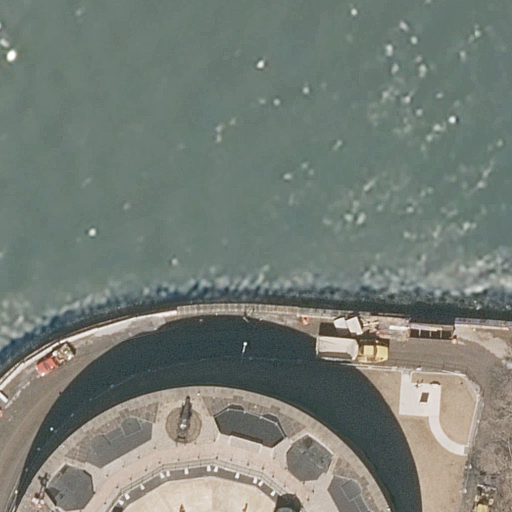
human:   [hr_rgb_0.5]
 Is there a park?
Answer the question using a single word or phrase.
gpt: yes

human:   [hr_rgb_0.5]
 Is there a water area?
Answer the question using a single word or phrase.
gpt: yes

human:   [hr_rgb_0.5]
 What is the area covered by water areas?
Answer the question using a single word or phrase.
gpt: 6383m2

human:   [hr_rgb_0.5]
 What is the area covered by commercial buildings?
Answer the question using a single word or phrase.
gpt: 0m2

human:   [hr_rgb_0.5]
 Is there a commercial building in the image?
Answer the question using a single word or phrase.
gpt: no

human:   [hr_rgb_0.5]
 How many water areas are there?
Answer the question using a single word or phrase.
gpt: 1

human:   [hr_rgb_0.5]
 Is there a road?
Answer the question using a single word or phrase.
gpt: yes

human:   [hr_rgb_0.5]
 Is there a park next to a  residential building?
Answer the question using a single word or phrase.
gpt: yes

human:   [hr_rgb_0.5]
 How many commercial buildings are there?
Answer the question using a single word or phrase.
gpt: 0

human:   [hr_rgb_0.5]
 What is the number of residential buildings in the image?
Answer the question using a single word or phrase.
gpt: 2

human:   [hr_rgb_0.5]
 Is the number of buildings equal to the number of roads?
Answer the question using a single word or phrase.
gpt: yes

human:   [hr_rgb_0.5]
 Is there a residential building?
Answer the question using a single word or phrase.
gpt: yes

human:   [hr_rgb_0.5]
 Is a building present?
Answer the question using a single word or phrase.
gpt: yes

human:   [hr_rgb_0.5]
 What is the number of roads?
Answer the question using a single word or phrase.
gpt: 2

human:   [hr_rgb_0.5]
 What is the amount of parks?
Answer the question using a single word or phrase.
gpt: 1

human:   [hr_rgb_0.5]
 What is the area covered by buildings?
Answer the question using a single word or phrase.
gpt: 2718m2

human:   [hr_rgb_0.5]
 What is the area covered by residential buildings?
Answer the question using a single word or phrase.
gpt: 2718m2

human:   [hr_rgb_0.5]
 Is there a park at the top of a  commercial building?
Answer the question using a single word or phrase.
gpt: no

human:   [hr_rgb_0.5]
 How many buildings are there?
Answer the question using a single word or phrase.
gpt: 2

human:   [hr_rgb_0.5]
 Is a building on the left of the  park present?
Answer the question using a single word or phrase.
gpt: no

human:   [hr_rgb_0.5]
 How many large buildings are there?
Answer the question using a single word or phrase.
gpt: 2

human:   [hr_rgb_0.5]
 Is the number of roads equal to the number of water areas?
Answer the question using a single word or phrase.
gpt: no

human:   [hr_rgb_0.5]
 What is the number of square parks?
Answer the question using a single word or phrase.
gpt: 0

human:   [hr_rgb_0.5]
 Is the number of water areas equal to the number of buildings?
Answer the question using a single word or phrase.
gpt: no

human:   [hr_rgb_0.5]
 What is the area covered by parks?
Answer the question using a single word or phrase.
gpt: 7693m2

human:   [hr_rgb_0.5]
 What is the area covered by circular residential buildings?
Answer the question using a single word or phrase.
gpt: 0m2

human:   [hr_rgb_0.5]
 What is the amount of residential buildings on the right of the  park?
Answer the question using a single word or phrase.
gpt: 2

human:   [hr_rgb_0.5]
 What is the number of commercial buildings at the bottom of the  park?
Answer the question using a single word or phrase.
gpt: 0

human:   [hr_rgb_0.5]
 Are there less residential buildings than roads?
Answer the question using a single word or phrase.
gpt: no

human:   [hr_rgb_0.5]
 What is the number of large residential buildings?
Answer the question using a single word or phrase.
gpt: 2

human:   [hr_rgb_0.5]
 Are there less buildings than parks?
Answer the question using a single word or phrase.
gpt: no

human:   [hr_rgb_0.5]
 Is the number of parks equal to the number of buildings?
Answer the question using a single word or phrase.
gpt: no

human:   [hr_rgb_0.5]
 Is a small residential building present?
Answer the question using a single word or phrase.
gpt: no

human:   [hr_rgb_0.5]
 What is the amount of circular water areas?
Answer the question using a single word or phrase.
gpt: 0

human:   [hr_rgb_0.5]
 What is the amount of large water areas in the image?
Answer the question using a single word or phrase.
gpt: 1

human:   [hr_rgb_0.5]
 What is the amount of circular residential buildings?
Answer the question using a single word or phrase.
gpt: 0

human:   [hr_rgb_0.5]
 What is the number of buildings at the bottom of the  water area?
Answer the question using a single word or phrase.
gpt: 2

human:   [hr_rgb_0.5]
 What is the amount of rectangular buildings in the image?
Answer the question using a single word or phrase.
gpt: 0

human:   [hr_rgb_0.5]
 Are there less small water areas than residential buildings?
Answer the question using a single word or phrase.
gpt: yes

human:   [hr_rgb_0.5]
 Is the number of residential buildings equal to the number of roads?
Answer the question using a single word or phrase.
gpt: yes

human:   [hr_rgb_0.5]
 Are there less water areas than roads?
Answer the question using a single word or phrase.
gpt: yes

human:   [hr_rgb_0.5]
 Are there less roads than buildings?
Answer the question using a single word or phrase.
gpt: no

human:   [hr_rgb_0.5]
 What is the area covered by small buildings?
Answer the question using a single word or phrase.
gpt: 0m2

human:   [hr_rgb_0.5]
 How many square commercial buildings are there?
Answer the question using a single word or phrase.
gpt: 0

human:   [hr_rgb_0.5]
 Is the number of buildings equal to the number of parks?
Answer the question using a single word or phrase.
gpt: no

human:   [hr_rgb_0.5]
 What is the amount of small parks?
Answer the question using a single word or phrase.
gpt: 0

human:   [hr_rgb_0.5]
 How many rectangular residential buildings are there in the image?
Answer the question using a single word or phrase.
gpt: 0

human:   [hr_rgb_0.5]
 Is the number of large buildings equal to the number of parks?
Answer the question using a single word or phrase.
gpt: no

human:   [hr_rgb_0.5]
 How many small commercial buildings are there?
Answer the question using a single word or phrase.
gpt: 0

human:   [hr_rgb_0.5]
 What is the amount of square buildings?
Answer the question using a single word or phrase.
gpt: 0

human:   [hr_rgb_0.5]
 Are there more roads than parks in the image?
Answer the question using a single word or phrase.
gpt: yes

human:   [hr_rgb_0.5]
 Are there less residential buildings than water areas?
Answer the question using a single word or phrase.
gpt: no

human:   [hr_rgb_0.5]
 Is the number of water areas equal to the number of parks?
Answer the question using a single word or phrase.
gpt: yes

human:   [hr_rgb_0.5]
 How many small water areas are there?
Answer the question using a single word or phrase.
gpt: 0

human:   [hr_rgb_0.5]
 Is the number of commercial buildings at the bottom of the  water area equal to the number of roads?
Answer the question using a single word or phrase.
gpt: no

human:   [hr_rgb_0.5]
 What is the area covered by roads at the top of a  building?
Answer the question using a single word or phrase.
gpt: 0m2

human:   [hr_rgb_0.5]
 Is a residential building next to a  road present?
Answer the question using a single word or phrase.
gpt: yes

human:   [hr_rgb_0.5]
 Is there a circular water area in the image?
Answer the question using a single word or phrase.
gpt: no

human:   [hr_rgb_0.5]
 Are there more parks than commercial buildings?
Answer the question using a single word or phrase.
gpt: yes

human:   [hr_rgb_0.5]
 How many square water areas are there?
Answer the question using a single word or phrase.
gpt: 0

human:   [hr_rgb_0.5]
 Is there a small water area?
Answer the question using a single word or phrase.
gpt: no

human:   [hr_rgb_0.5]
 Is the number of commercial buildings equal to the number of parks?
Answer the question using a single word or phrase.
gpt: no

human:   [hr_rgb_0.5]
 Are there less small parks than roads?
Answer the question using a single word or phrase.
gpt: yes

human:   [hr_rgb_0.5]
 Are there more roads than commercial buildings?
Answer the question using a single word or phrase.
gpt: yes